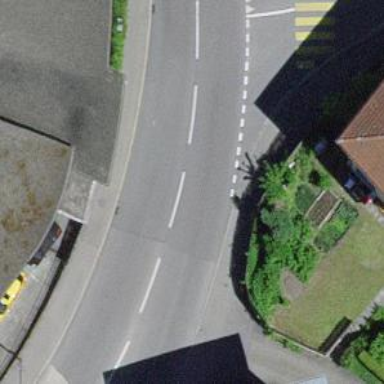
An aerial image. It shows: Zebra crossing with pedestrian island.